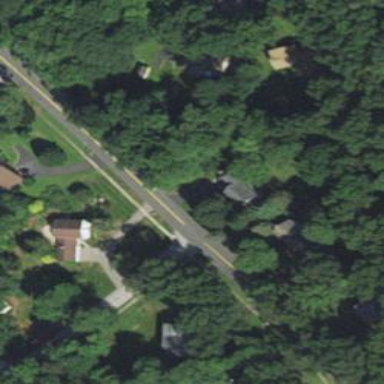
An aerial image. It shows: Unmarked crossing on the road.